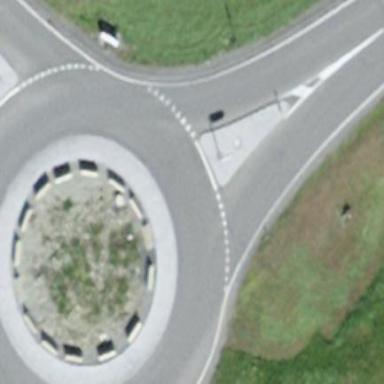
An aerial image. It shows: Roundabout on primary highway.